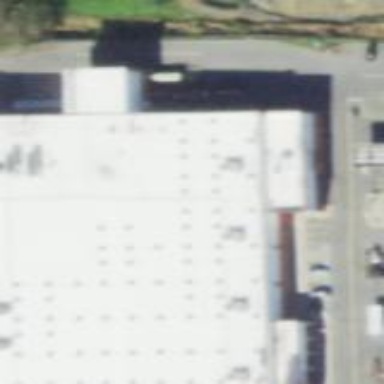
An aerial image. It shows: Retail building in mall.